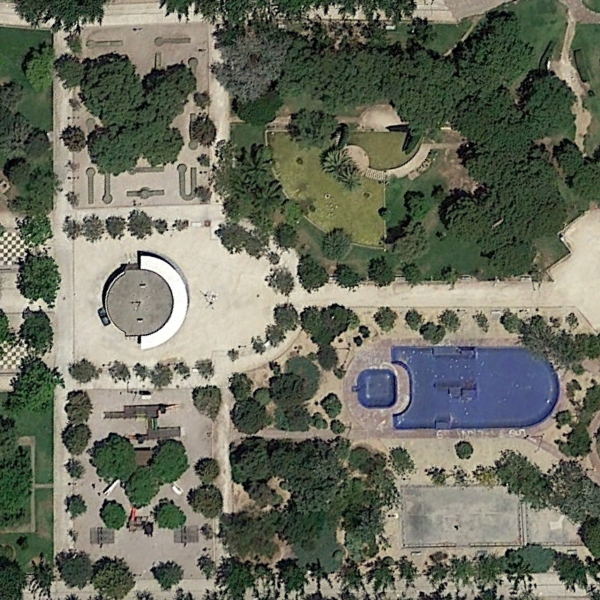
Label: Square